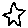
Label: star